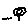
Label: flower